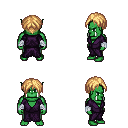
a pixel art fantasy rpg character, male body template, orc, green skin, purple robe, teal pants, light blonde parted hairstyle, white cloth bandages, four views (front, back, left, right), 2x2 character sprite sheet, small pixel art, hard edges, no anti-aliasing